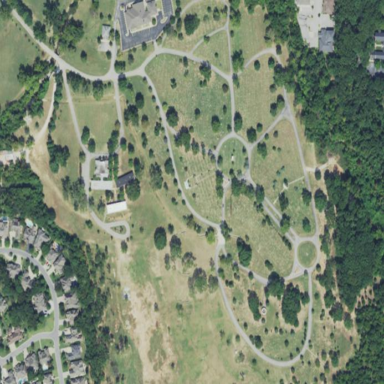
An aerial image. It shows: Cemetery.